Field crop: maize
Growth stage: 2
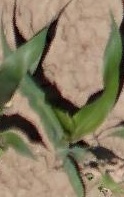
Species: maize